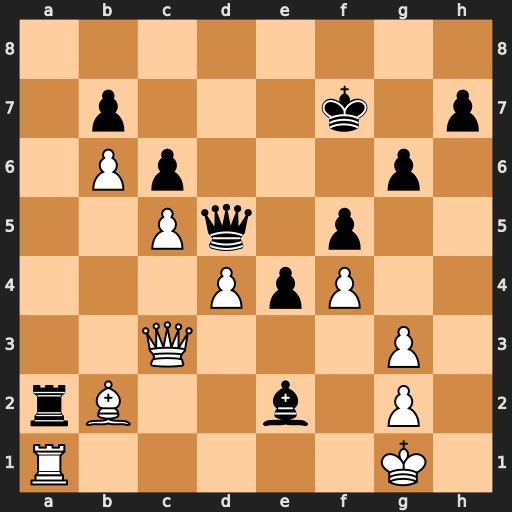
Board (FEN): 8/1p3k1p/1Pp3p1/2Pq1p2/3PpP2/2Q3P1/rB2b1P1/R5K1
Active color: w
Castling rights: -
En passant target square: -
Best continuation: Rxa2 Qxa2 d5